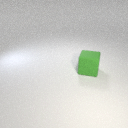
large green rubber cube